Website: apple
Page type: address-validator
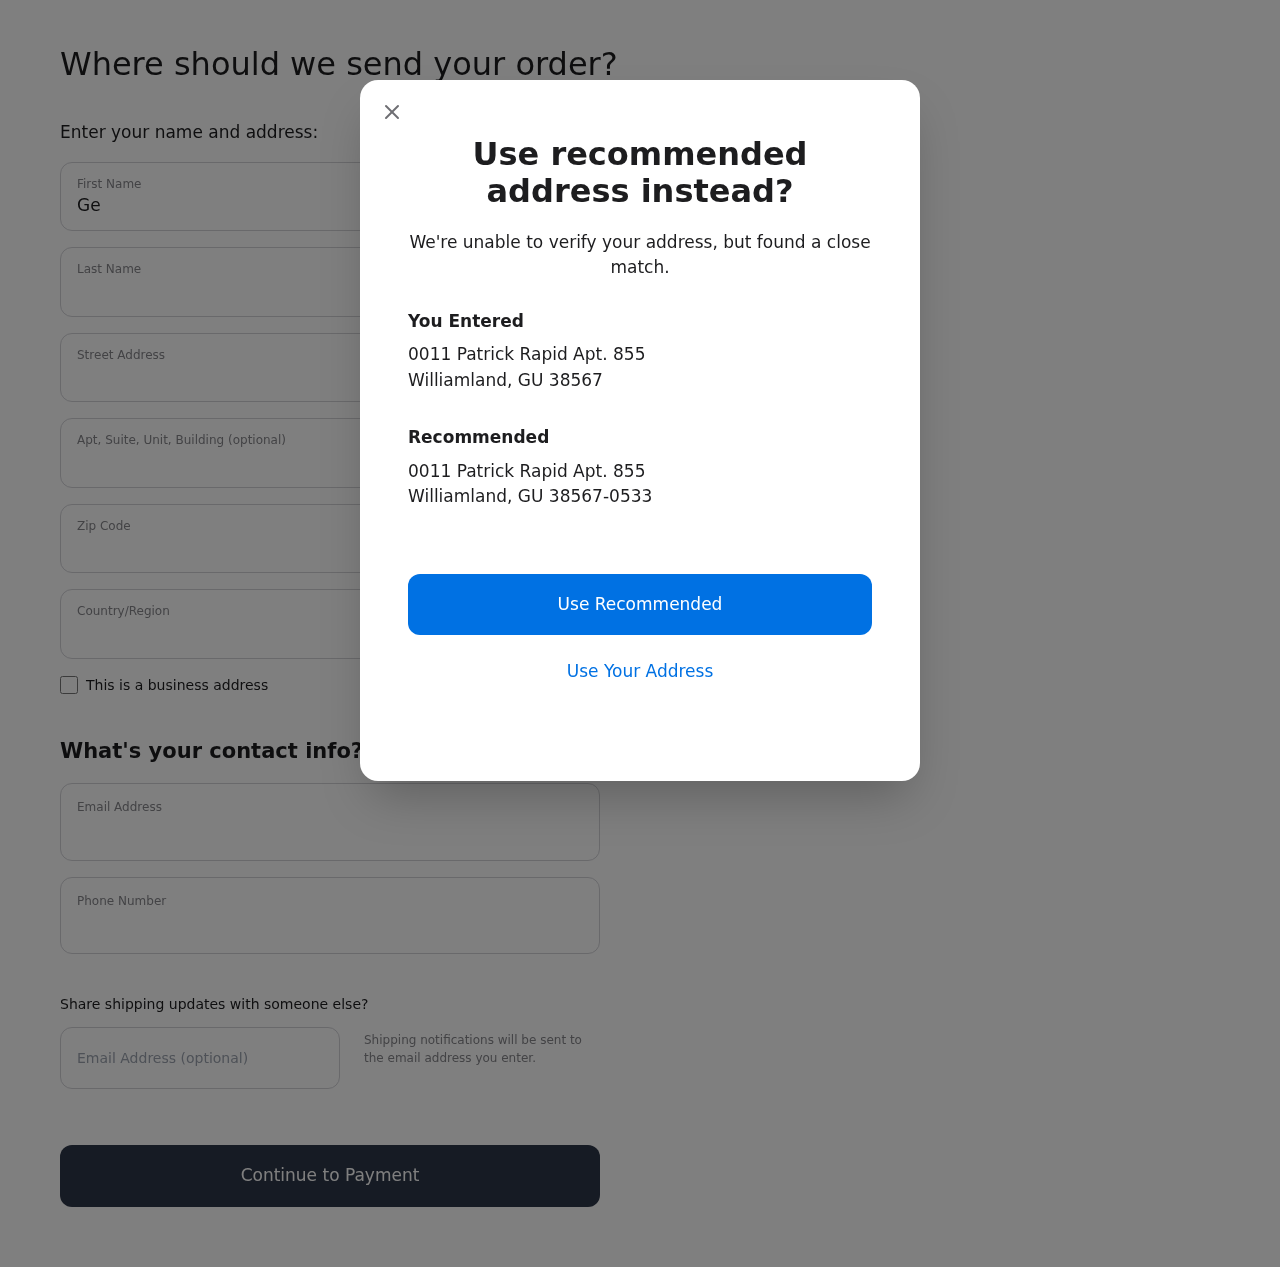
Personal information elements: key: PII_CITY
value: Williamland
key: PII_COUNTRY
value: United States
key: PII_EMAIL
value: georgebailey@yahoo.com
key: PII_FIRSTNAME
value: George
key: PII_GIFT_EMAIL
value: mary.johnson@yahoo.com
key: PII_LASTNAME
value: Bailey
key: PII_PHONE
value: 2456408756
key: PII_POSTCODE
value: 38567
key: PII_POSTCODE_FULL
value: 38567-0533
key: PII_STATE_ABBR
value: GU
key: PII_STREET
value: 0011 Patrick Rapid Apt. 855
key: PII_STREET2
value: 0011 Patrick Rapid Apt. 855
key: PII_STREET2
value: Suite 082
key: PII_CITY2
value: Williamland
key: PII_STATE_ABBR2
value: GU